Question: Suddenly all kind of Wordpress sites show very strange code in the header.php and index.php files. It is across several servers so looks like someone really got ahold of all my server details.
The code inserted in the header looks like this:

What can this be? And any tips on how to get rid of this problem (I am talking about like 50 sites here..)
I tried decoding the code in all kinds of decoders but nothing got it decoded..
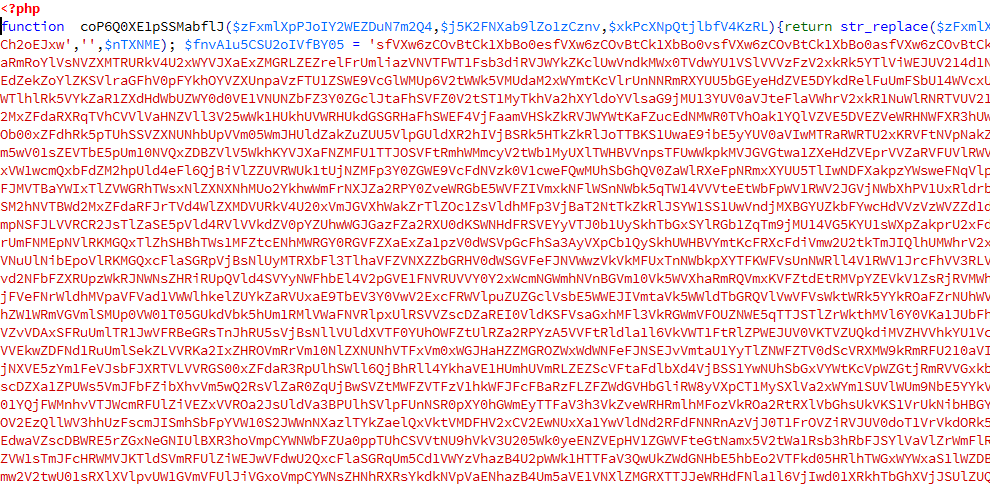
Answer: It does sound like a hack. I don't think you are the first as there is a thread at wordpress.org about this: <URL>